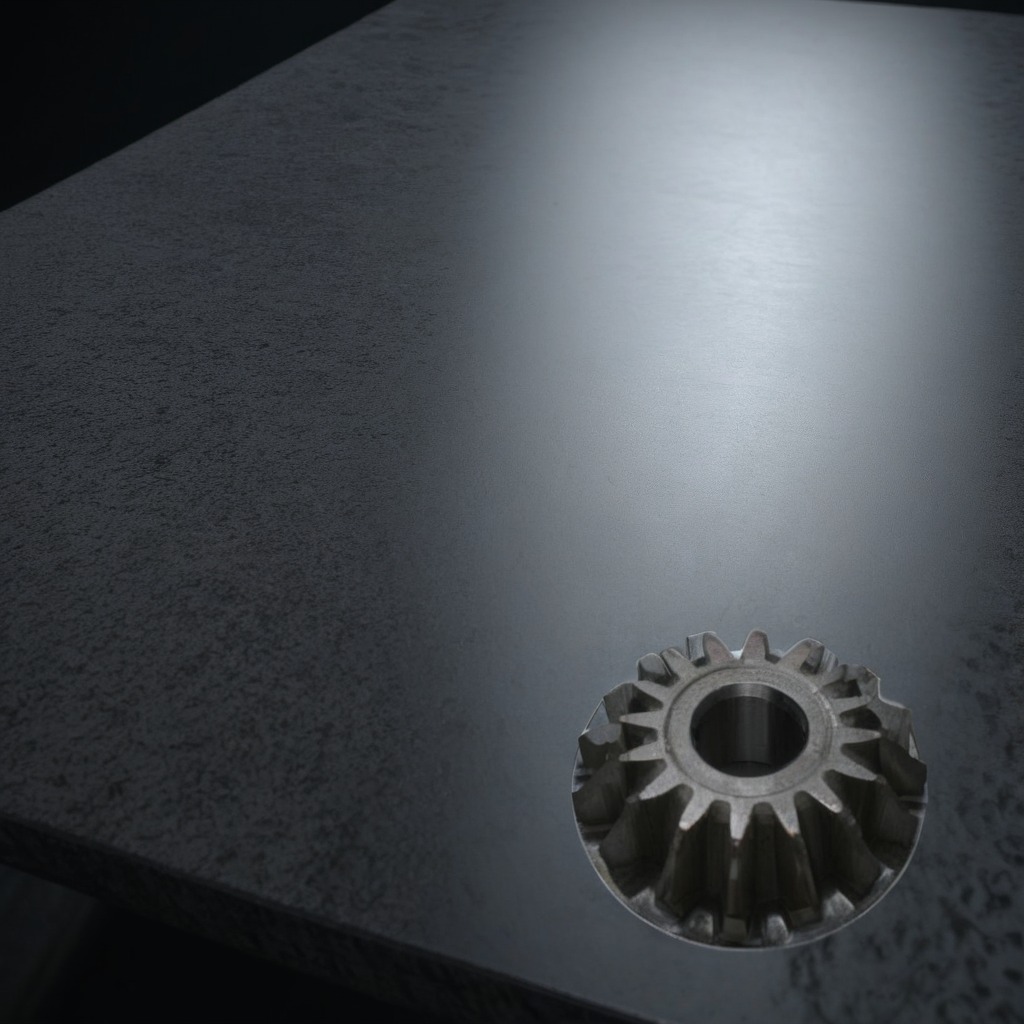
A steel gear with teeth is lying on a clean granite table inside a workshop at night.